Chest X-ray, PA view. Patient: 65 years old, sex M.
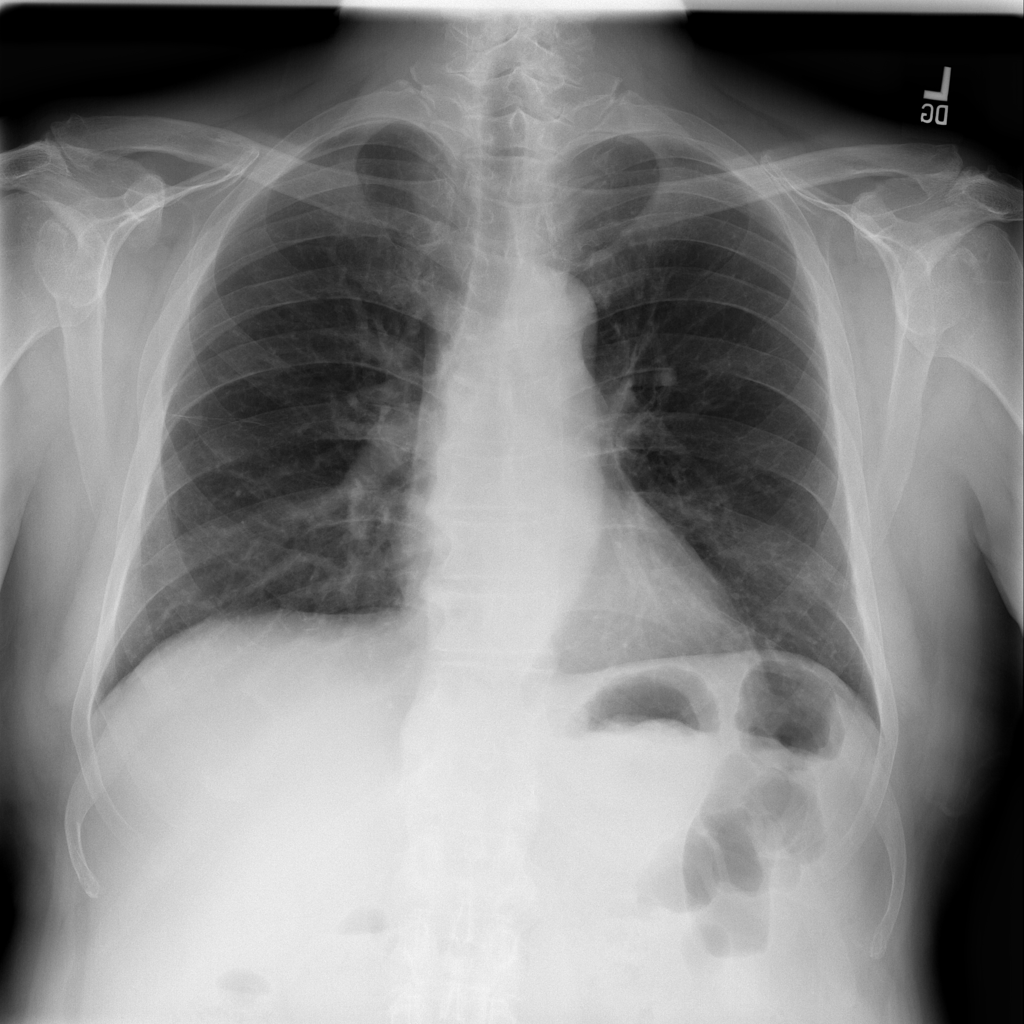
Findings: No Finding